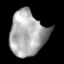
Tissue: lung
Cell type: Endothelial cells
Senescence score: 0.2327
Nuclear area (px): 1566
Mean DAPI intensity: 170.526